Question: Although I specified the "border: 1 px", inspecting in the Firebug reveals some extra added value. Where is it coming from? I am using ejs on node.js.

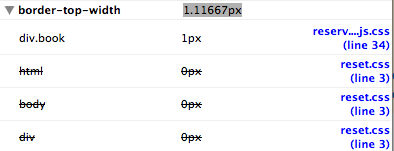
Answer: as you can see in the image you provided,
apparently you have a stylesheet file named 'reset.css' and another one that starts with 'reserv' and end with 'js.css'.
did you added them to your page?
do you apply inline-styling to your elements?
check your scripts to see if a function apply this border after the page loads..
If you want you style to 'win' over the inline-style, add '!important' to the rules.
like:
'''
div
{
border: 1px solid black !important;
}
'''